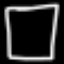
Label: square